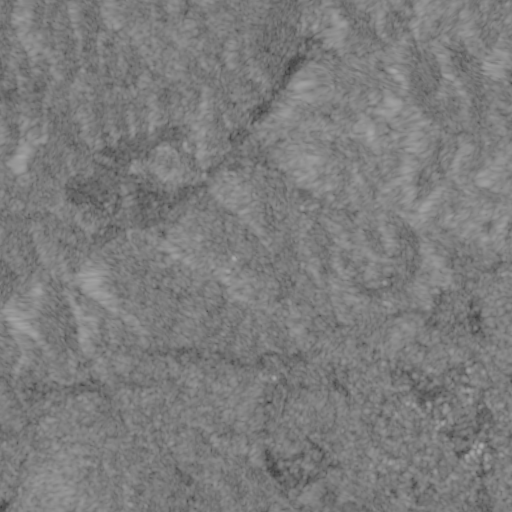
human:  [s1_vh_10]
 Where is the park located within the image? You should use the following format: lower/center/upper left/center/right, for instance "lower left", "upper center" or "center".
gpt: The park is located in the lower right of the image.
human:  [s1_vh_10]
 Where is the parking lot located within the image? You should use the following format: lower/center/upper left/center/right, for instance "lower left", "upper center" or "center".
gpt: The parking lot is located in the center of the image.
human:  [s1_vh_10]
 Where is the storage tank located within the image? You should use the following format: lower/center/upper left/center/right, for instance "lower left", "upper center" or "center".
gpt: The storage tank is located in the lower center of the image.
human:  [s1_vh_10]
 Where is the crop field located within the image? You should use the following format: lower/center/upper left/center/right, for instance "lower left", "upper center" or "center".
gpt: There is no crop field in the image.

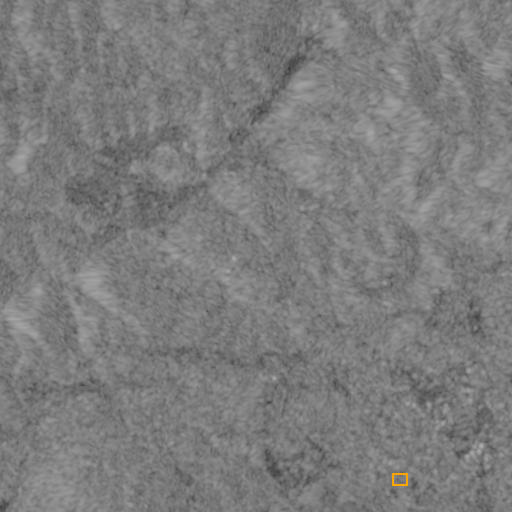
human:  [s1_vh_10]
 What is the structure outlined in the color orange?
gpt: The structure outlined in orange is a park.
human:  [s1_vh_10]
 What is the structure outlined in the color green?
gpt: There is no green outline.